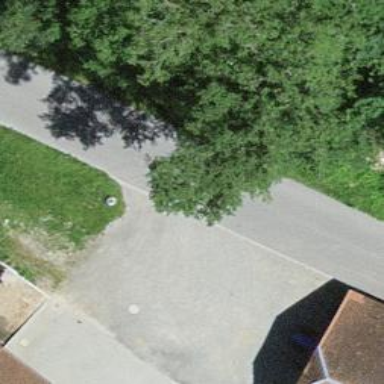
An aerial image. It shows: Driveway.